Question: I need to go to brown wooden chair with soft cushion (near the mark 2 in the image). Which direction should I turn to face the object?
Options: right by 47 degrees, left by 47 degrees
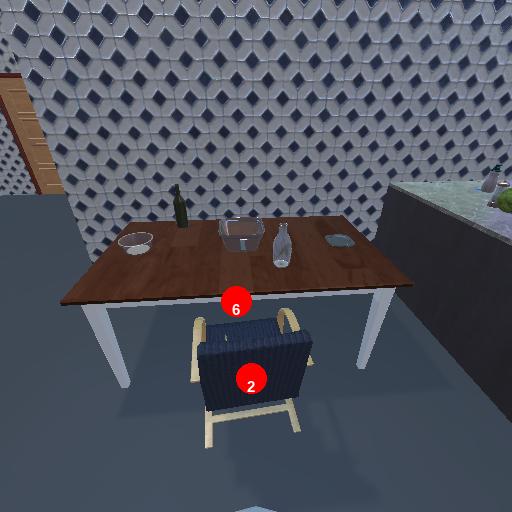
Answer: right by 47 degrees